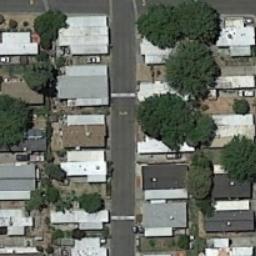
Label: mobile_home_park